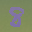
Label: 8